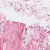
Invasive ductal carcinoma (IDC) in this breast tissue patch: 0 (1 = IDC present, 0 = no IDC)